Question: my code seems to now work as intended and i can't seem to understand why . I'm trying to update a date from the database with anotherDate+14. The problem is all the updated dates have the same value. The code works when i try debugging it , but i got code different results in the db .
Here is the code :
'''
String query="SELECT issueTime from issue";
ResultSet rs=DatabaseHandler.getInstance().execQuery(query);
try {
while(rs.next()){
java.sql.Date dbTime=rs.getDate("issueTime");
java.sql.Date initialDBTime=dbTime;
java.util.Date utilDate = new java.util.Date(dbTime.getTime());
Calendar cal=Calendar.getInstance();
cal.setTime(utilDate);
cal.add(Calendar.DATE,14);
utilDate= cal.getTime();
dbTime=new java.sql.Date(utilDate.getTime());
System.out.println("return date " + dbTime+ " Initial db time " + initialDBTime);
String qu = "UPDATE issue SET return_date=? WHERE issueTime = ?";
PreparedStatement pstmt=DatabaseHandler.getInstance().getConnection().prepareStatement(qu);
pstmt.setDate(1,dbTime);
pstmt.setDate(2, initialDBTime);
pstmt.executeUpdate();
'''
Database results:

UPDATE : Found the problem , i was selecting only issueTime from my table .
Changed :
'''
String query="SELECT * from issue";
'''
Thank you for your help .
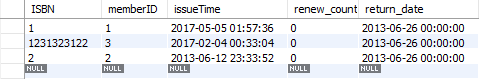
Answer: > Issuetime and return_date have DateTime format, try to use Timestamp instead of Date. Here an example if you want to add 14 days:
'''
public class TestUpdate {
public static void main(String[] args) throws ClassNotFoundException, SQLException{
TestsJdbc jdbc= new TestsJdbc();
jdbc.connect();
Connection con =jdbc.getConnection();
List<java.sql.Timestamp> listIssueDate=getIssueDate(con );
updateReturnDate(con, listIssueDate);
jdbc.closeConnexion();
}
public static java.util.Date tmsToUtilDate(java.sql.Timestamp timestamp) {
long milliseconds = timestamp.getTime() + (timestamp.getNanos() / <PHONE>);
return new java.util.Date(milliseconds);
}
public static java.sql.Timestamp getTimestamp(java.util.Date date){
return date == null ? null : new java.sql.Timestamp(date.getTime());
}
public static java.util.Date addDay(java.util.Date curDate, int nbDay){
Calendar cal = Calendar.getInstance();
cal.setTime(curDate);
cal.add(Calendar.DATE, nbDay); // add 10 days
return cal.getTime();
}
public static List<java.sql.Timestamp> getIssueDate(Connection connexion) throws SQLException{
String query="SELECT issueTime from issue";
Statement statement;
List<java.sql.Timestamp> listDate= new ArrayList<java.sql.Timestamp>();
try {
statement = (Statement) connexion.createStatement();
ResultSet rs = statement.executeQuery( query);
while (rs.next()) {
//java.sql.Time dbSqlTime = rs.getTime("issueTime");//only time
//java.sql.Date dbSqlDate = rs.getDate("issueTime");//Date ex :YYYY-MM-DD
java.sql.Timestamp dbSqlTimestamp = rs.getTimestamp("issueTime");// timestamp Date ex :YYYY-MM-DD hh:mm:ss
System.out.println("date:"+dbSqlTimestamp);
System.out.println();
listDate.add(dbSqlTimestamp);
}
} catch (Exception e) {
// TODO Auto-generated catch block
e.printStackTrace();
}
return listDate;
}
public static void updateReturnDate(Connection connexion, List<java.sql.Timestamp> listIssueDate) throws SQLException
{
for(java.sql.Timestamp sqlIssueDate:listIssueDate){
//
java.util.Date tempUtilDate=tmsToUtilDate(sqlIssueDate);
java.util.Date newutilDate=addDay(tempUtilDate, 14);
java.sql.Timestamp returnDate=getTimestamp(newutilDate);
System.out.println(returnDate.getTime());
System.out.println(sqlIssueDate);
//Test
String query="UPDATE issue SET return_date=? WHERE issueTime = ?";
PreparedStatement preparedStmt = connexion.prepareStatement(query);
preparedStmt.setTimestamp(1, returnDate);
preparedStmt.setTimestamp(2, sqlIssueDate);
// execute the java preparedstatement
preparedStmt.executeUpdate();
}
//connexion.close();
}
}
'''
> a screenshot of table before:<URL>the table after update :
<URL>